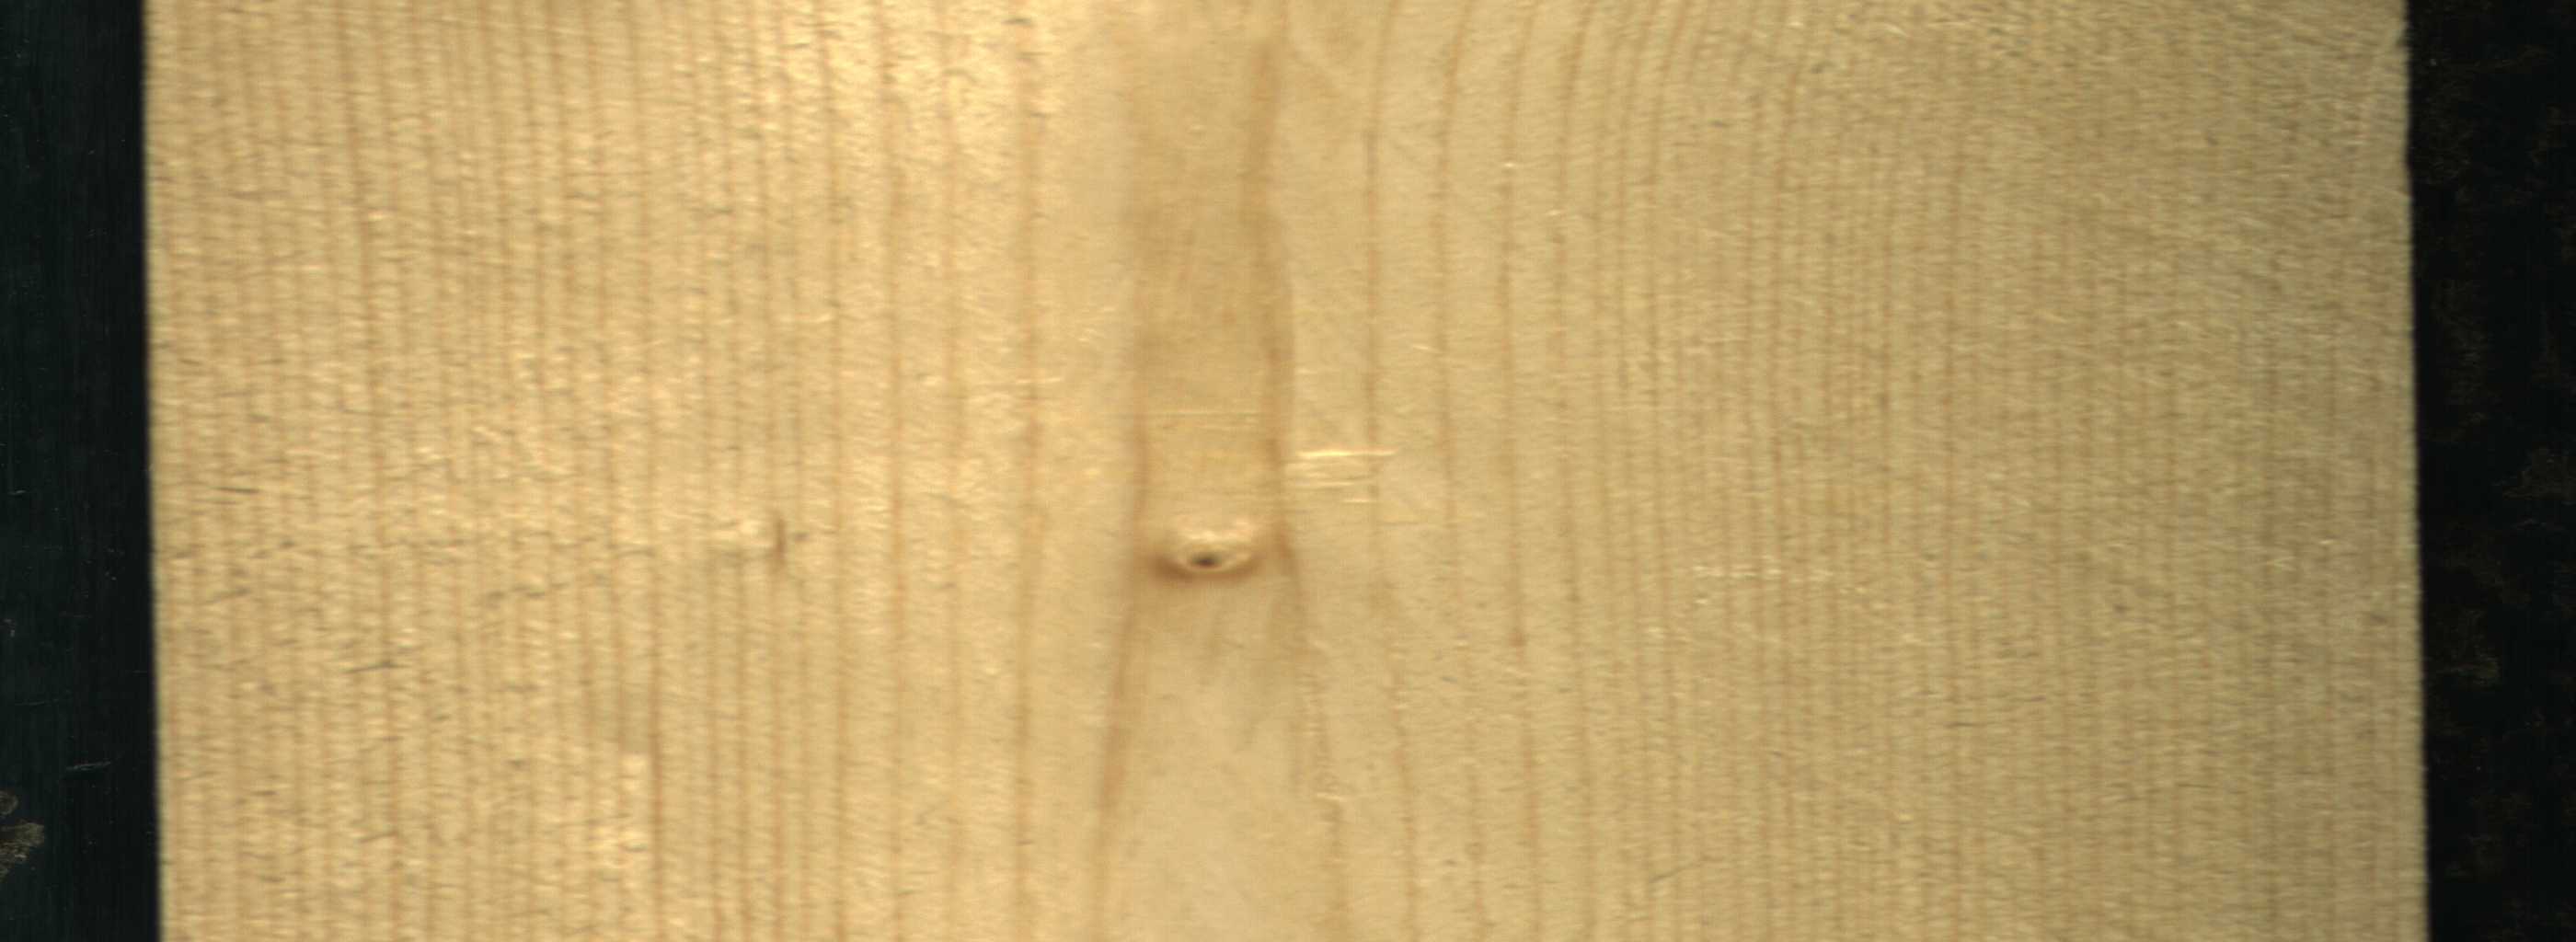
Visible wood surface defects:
Live_Knot